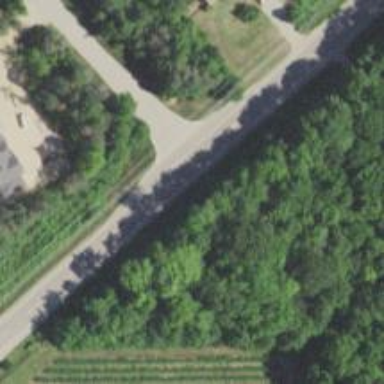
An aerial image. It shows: Old abandoned railway running parallel to tertiary road. The railway has historical significance.